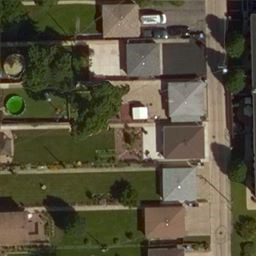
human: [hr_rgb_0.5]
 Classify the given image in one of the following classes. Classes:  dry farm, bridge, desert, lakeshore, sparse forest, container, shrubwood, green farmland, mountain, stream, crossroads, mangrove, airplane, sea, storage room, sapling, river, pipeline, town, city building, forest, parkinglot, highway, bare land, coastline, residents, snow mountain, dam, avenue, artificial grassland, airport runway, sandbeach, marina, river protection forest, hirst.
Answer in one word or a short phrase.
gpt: residents